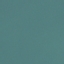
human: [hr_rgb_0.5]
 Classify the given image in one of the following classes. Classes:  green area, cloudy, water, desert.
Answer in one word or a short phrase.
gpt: water